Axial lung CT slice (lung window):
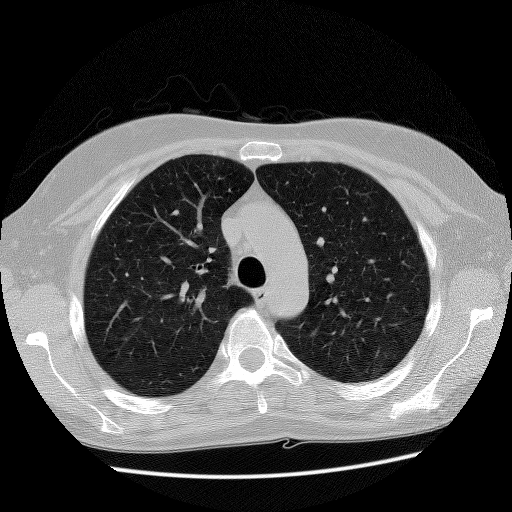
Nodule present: no